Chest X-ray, PA view. Patient: 22 years old, sex F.
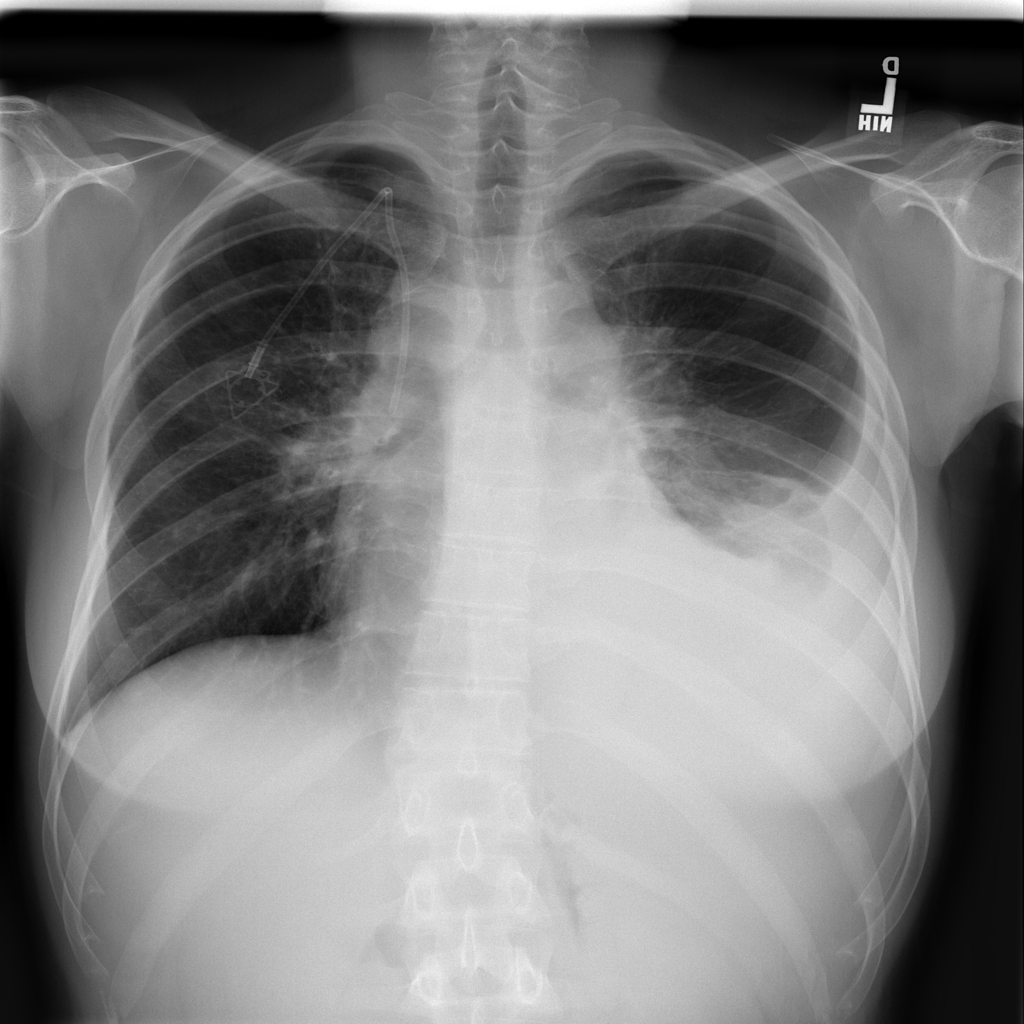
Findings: Atelectasis, Effusion, Infiltration